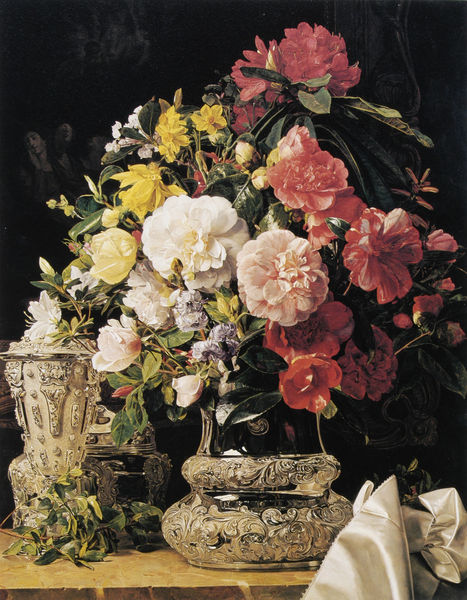
Titel: "Blumen"
Künstler: Ferdinand Georg Waldmüller
Standort: Österreich
Institution: Privatbesitz
Schlagwörter: blätter, gemälde, schatten, weiß, gelb, grün, blume, blumen, braun, frankreich, glas, holz, licht, marmor, schwarz, tisch, blüte, blüten, rose, rosen, rot, tuch, muster, ornament, schleife, gesichter, barock, falten, schale, silber, bild, holland, tischdecke, vorhang, öl, spiegelung, gold, kelch, reich, stoff, decke, blatt, rosa, seide, keramik, stilleben, stillleben, vase, hellblau, farbig, blumenvase, zwei, glanz, metall, strauss, vasen, platte, edel, pfingstrose, blumenstrauss, bouquet, serviette, fugen, arrangement, gefäß, zinn, leinwand, lilie, gefässe, damast, karaffe, knospen, iris, pfingsrosen, pfingstrosen, üppig, pokal, nelken, päonien, gebinde, teuer, geln, ornamentik, ziseliert, blühten, stilleen, trompe l'eil, zisselliert, narzissen, sch, stal, s, tergrund, rz, rviette, sibler, rosa weiß